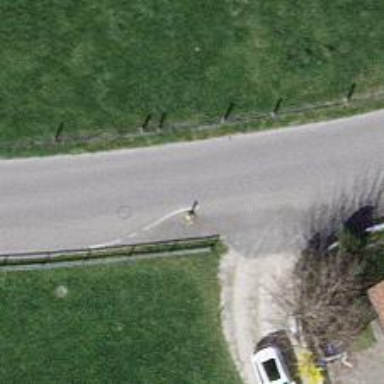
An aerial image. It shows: Traffic calming feature called choker.